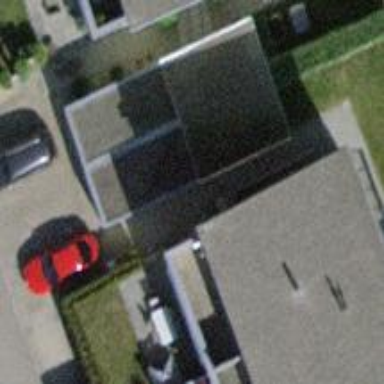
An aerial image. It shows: Terrace building.